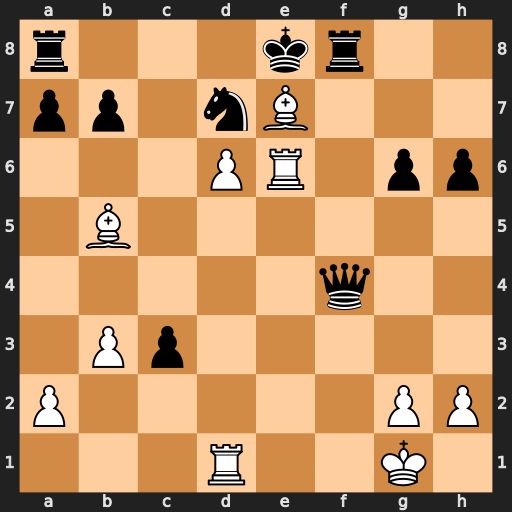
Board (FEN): r3kr2/pp1nB3/3PR1pp/1B6/5q2/1Pp5/P5PP/3R2K1
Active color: w
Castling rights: q
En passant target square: -
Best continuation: Bg5+ Kf7 Re7+ Kg8 Bxf4